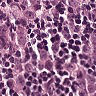
Metastatic tissue present: yes